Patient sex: M
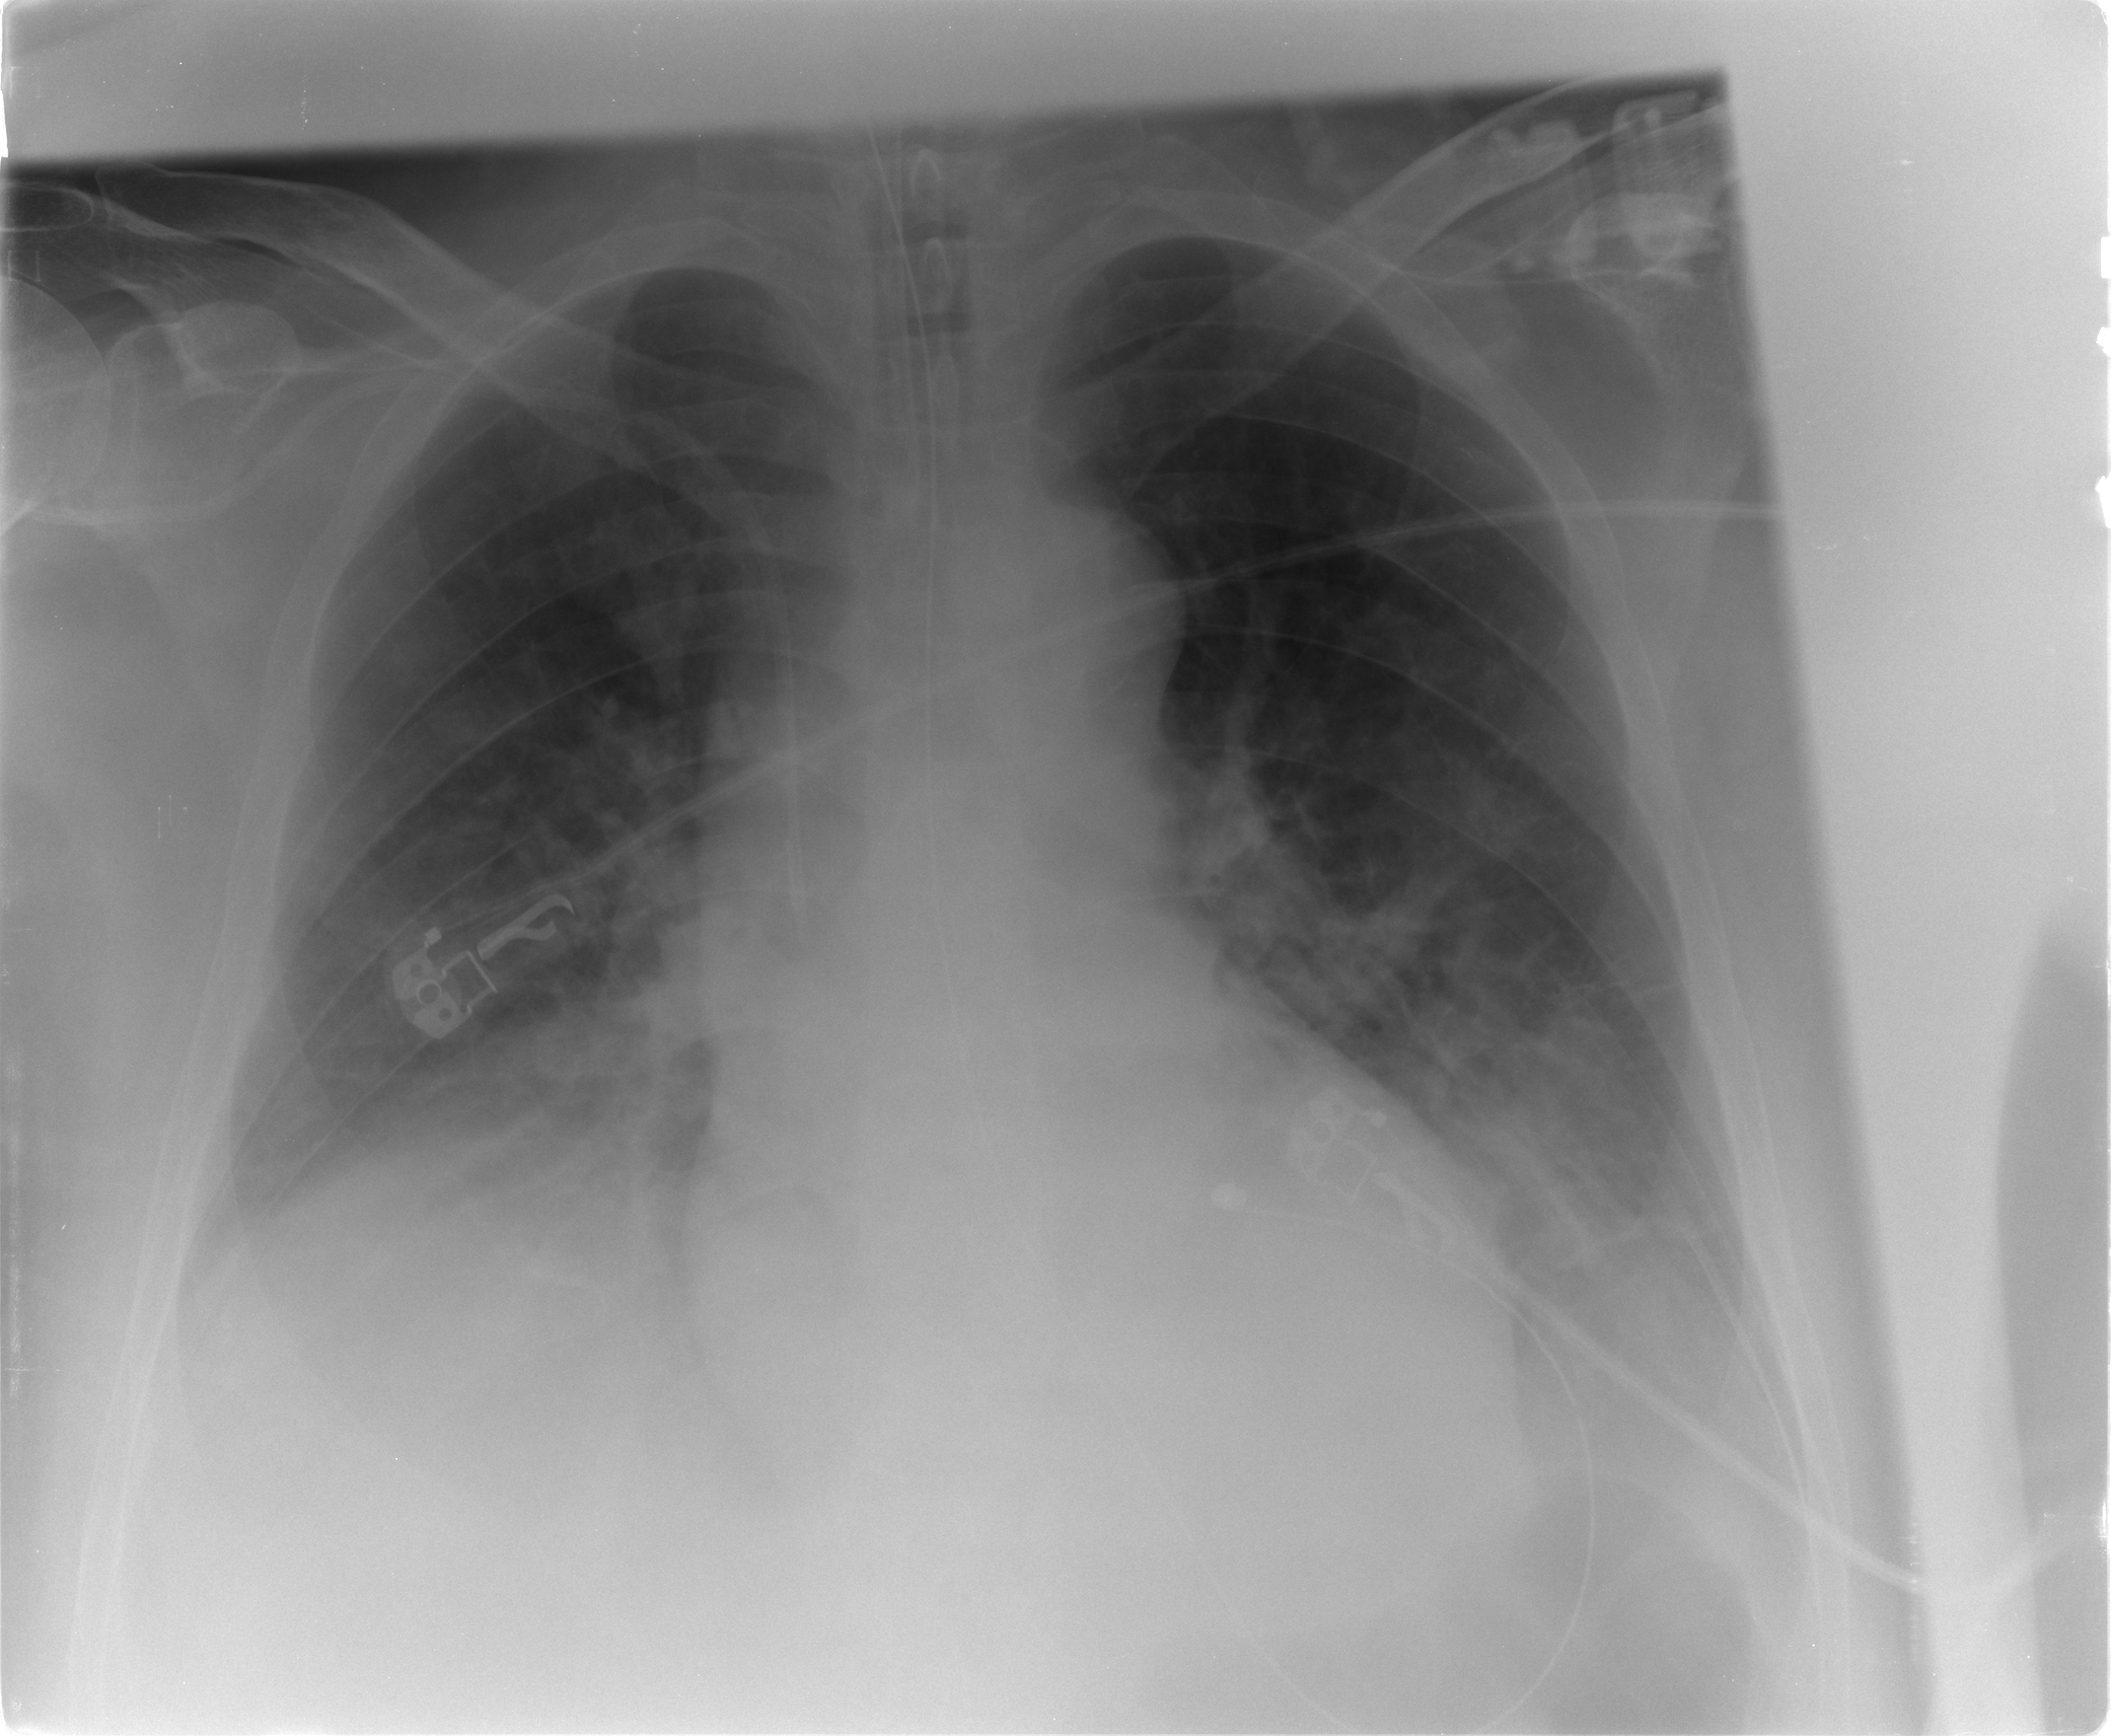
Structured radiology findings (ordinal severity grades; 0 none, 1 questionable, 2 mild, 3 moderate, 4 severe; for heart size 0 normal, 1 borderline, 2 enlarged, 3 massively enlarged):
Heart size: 1
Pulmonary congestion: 2
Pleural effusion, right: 2
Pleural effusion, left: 2
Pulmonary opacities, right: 0
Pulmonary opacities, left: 2
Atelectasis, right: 2
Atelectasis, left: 2